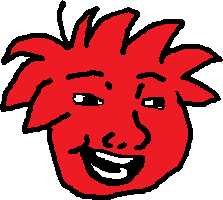
Label: 5_Animal